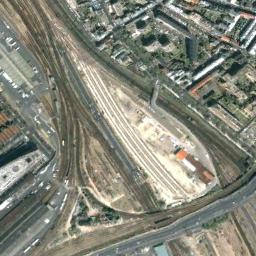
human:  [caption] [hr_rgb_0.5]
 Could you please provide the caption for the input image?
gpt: There is a railway station in the crowded city .

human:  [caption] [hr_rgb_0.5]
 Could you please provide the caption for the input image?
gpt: The railway station is on the bare land next to some buildings .

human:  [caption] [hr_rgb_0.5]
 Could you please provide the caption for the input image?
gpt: Many buildings are beside the railway station .

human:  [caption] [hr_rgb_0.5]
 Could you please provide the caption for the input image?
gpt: The railway station has some railways and an overpass is over the railways .

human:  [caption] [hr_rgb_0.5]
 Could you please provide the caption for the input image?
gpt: There are some buildings around the railway station .